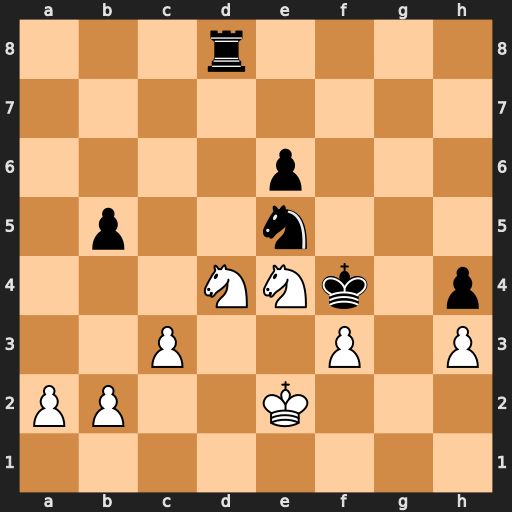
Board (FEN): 3r4/8/4p3/1p2n3/3NNk1p/2P2P1P/PP2K3/8
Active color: w
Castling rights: -
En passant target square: -
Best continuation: Nxe6+ Kf5 Nxd8